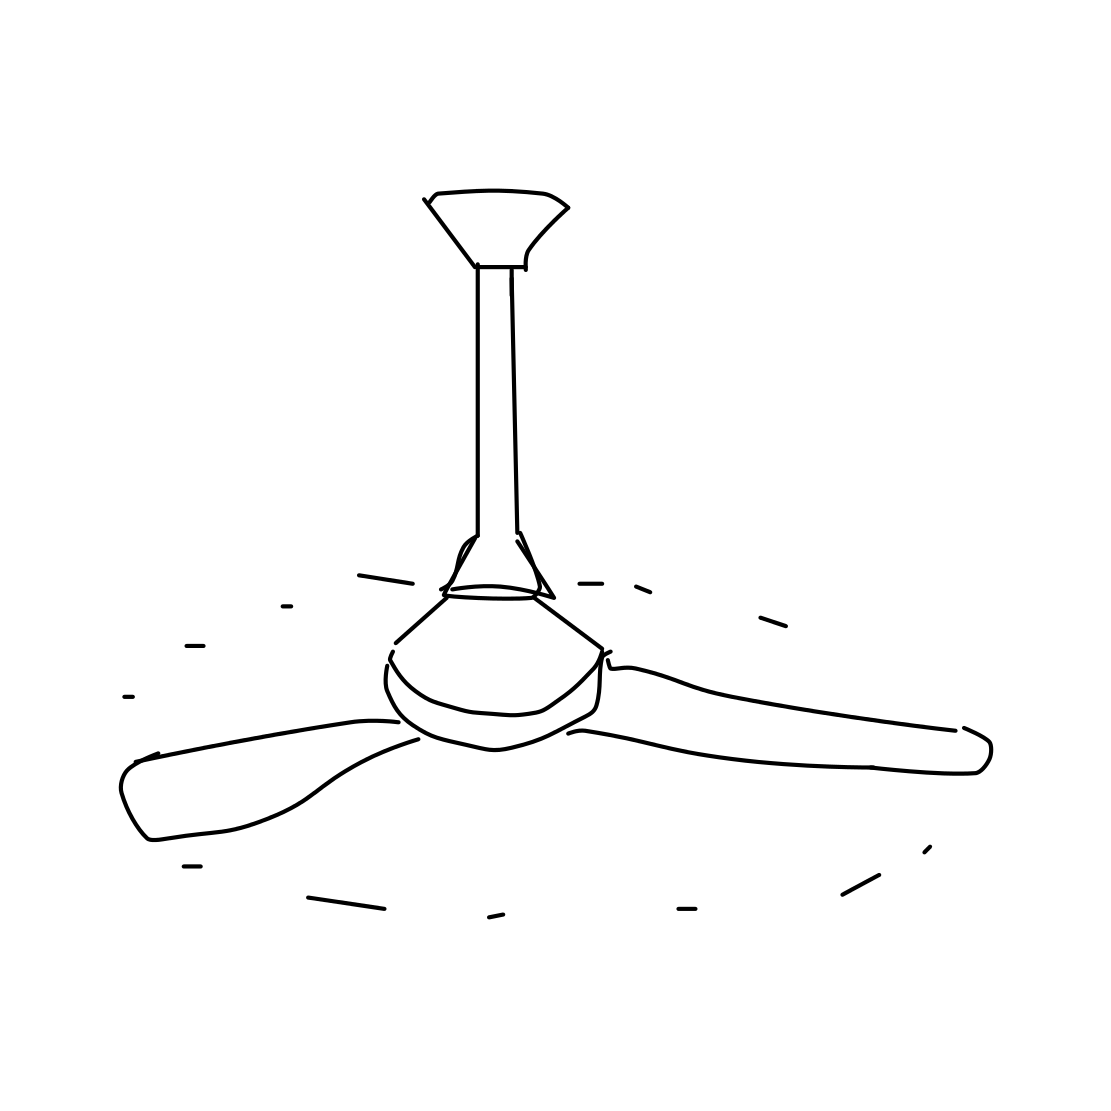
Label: fan